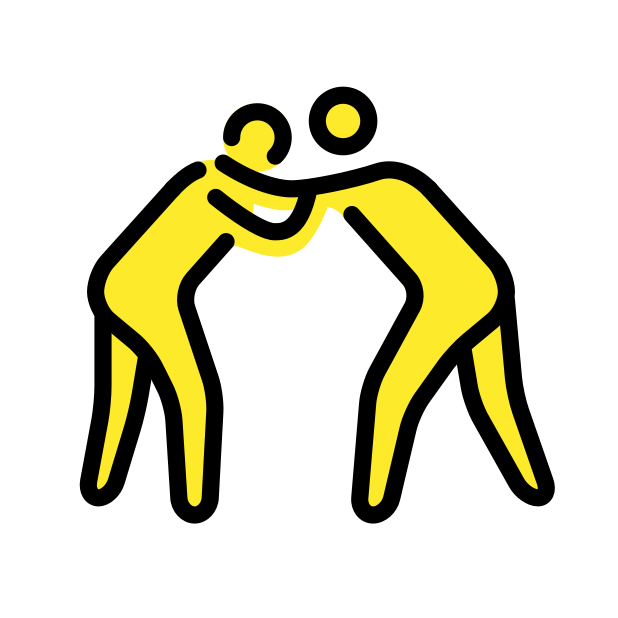
Emoji: 🤼
Name: wrestlers
Unicode: 0x1f93c